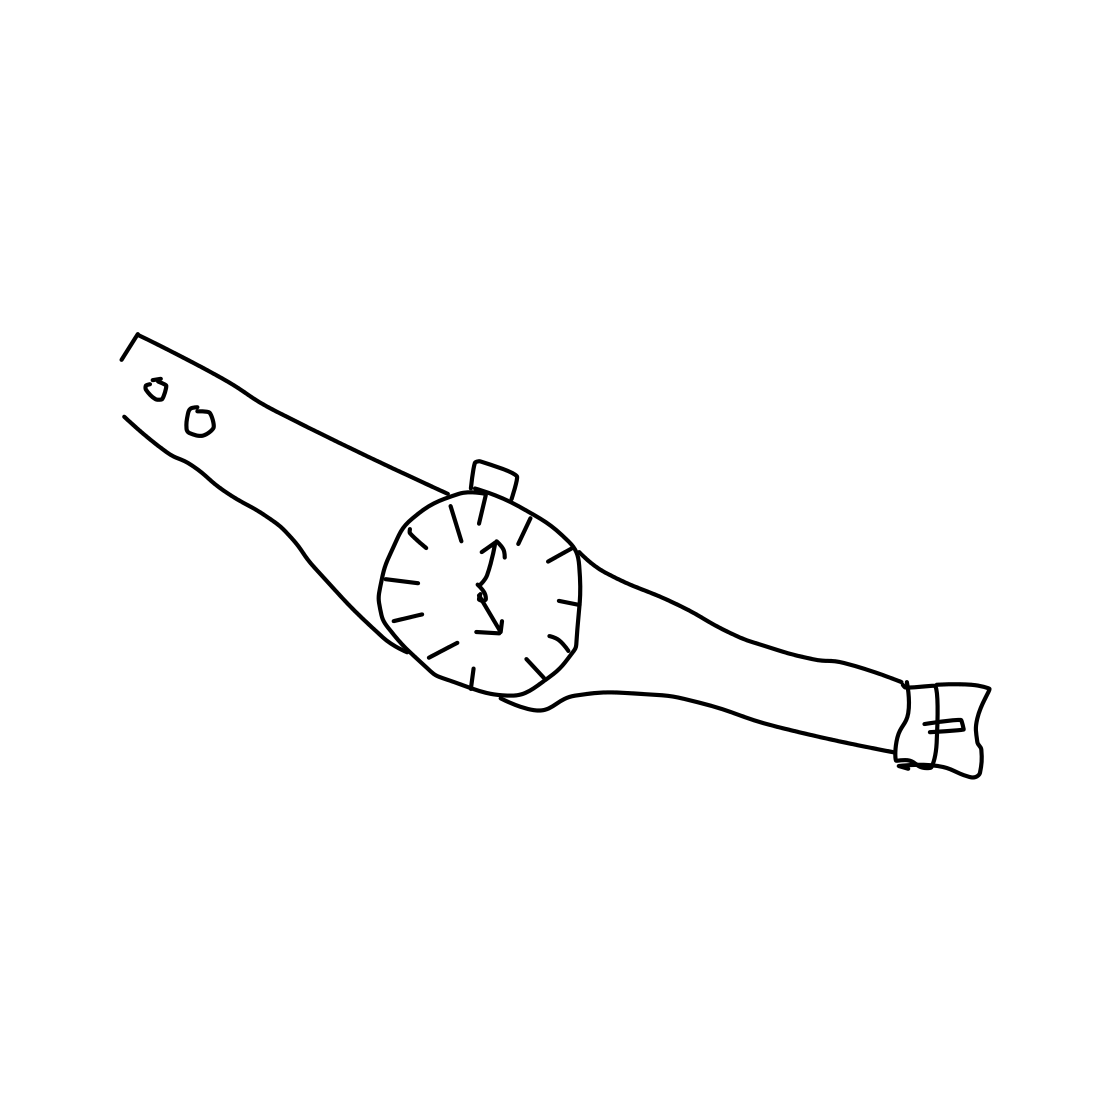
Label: wrist-watch